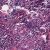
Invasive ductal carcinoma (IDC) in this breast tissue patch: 0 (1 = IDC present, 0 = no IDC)